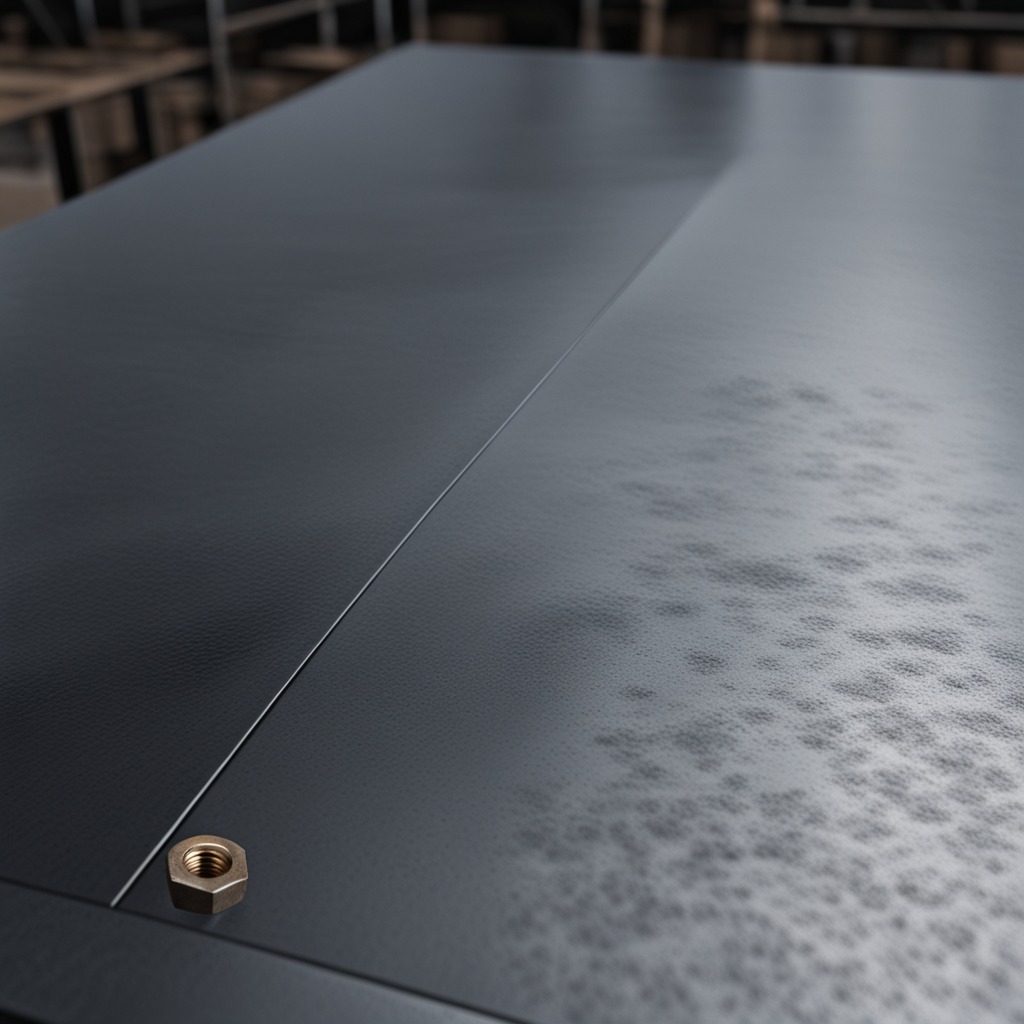
A metal nut is lying on a cold steel table in a mining workshop.